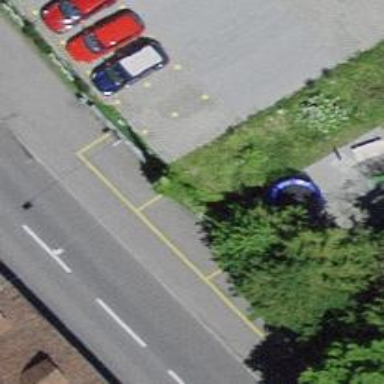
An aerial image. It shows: Bus stop with platform for public transport.